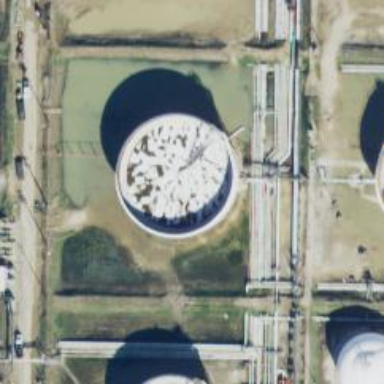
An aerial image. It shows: Storage tank which is man-made and housed in building.